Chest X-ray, PA view. Patient: 64 years old, sex M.
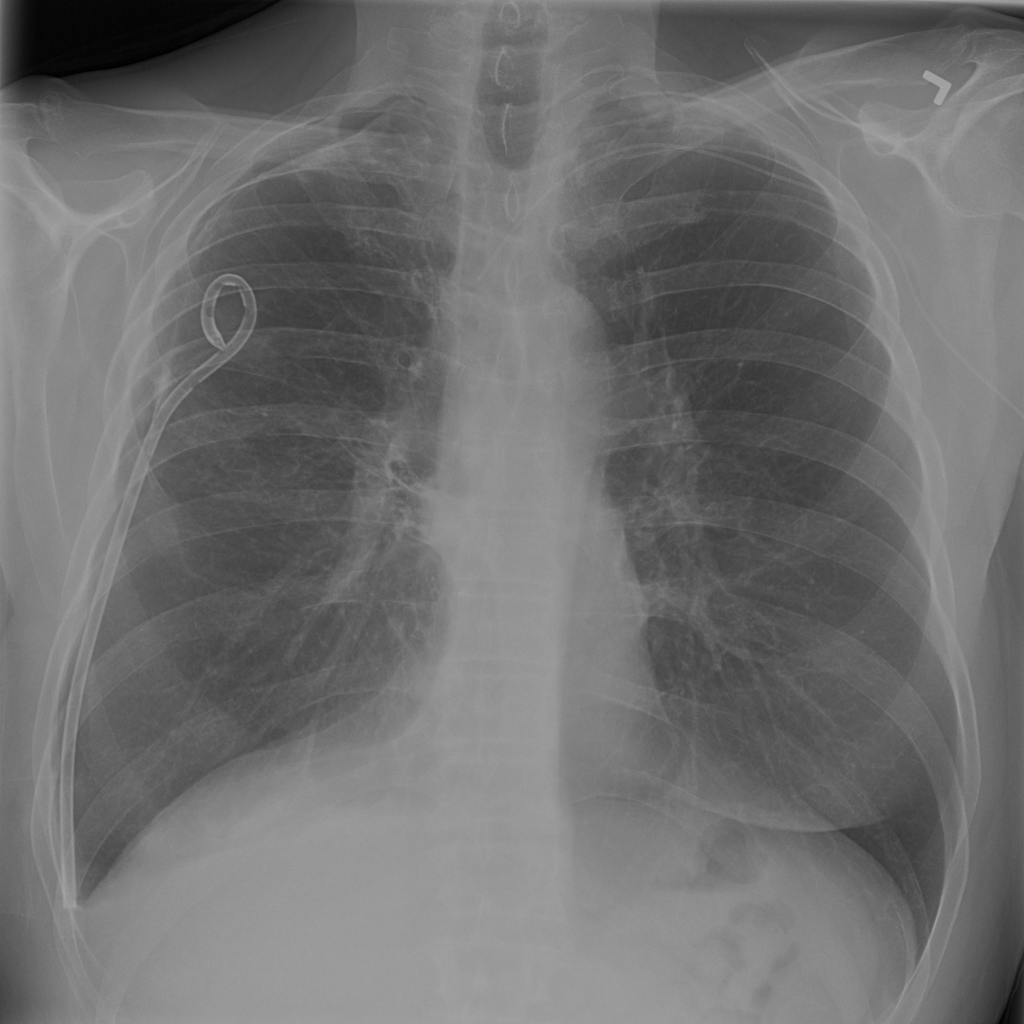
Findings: Pneumothorax